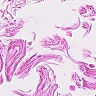
Metastatic tissue present: no